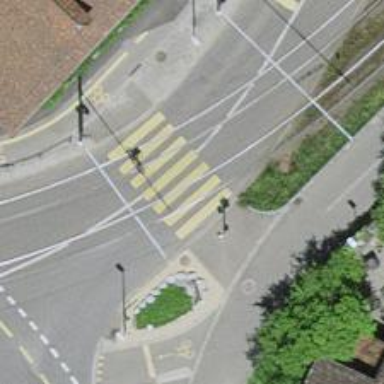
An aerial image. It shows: Tram crossing on the railway.